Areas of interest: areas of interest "Huangpu District Youth Palace (Haisi City Palace)"
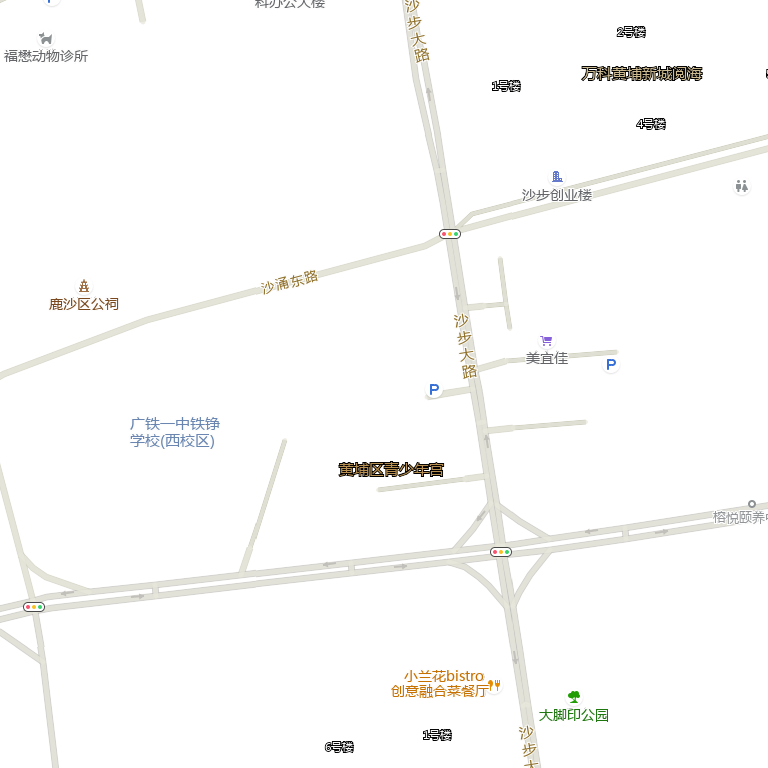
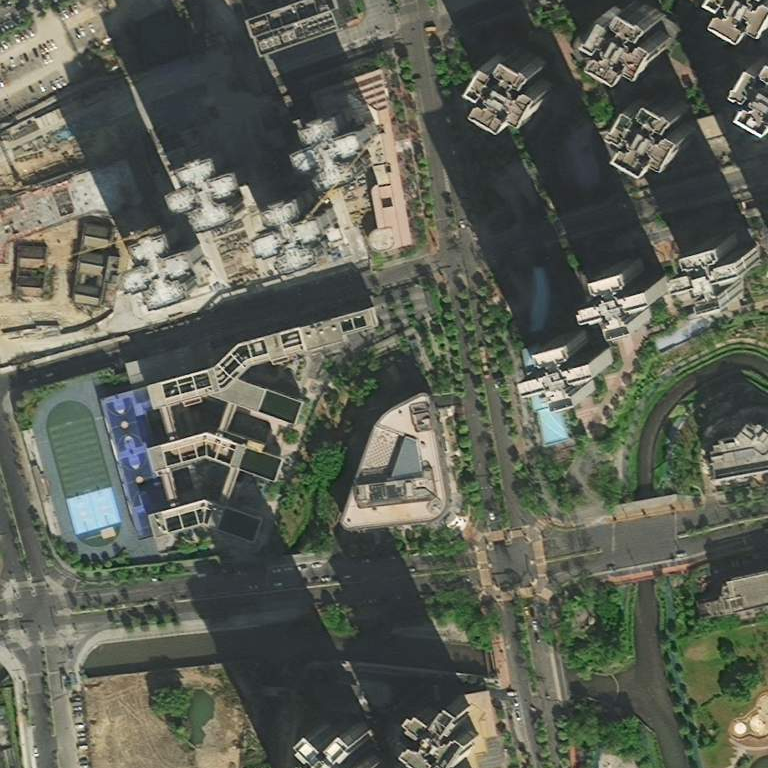